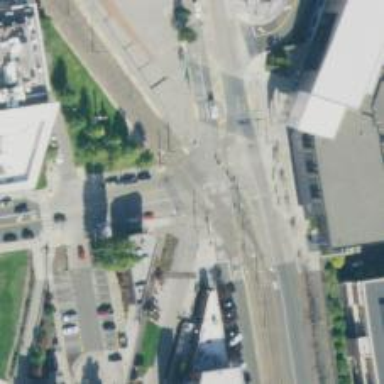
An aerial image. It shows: Tram level crossing on railway.